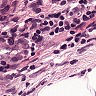
Metastatic tissue present: yes